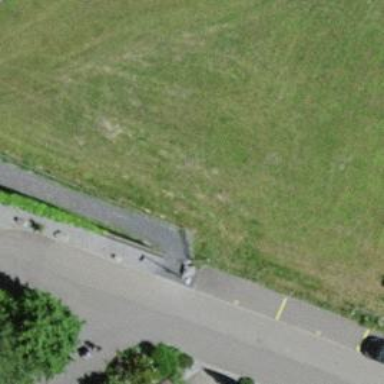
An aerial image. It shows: Cycle barrier.